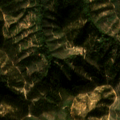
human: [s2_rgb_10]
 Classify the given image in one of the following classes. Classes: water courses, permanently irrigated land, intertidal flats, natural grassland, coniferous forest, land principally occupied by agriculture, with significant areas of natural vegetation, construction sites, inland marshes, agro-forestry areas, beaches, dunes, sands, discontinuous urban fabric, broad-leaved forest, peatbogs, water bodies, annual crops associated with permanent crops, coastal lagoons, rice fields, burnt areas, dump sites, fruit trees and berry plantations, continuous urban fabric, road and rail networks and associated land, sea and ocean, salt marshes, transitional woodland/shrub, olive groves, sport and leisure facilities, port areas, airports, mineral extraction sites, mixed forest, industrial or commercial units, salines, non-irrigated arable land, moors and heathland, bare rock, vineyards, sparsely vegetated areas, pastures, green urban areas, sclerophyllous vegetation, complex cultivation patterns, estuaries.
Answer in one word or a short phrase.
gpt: broad-leaved forest, sclerophyllous vegetation, transitional woodland/shrub